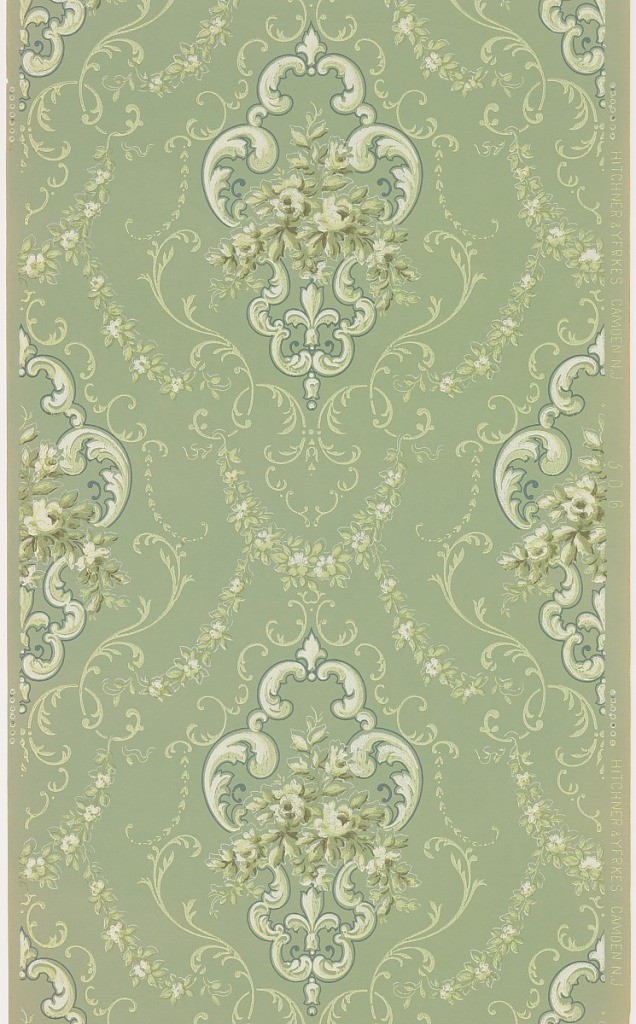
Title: Sidewall
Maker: Hitchner and Yerkes
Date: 1905–1915
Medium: Machine-printed paper, liquid mica
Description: Acanthus scroll medallion containing a floral bouquet, surrounded by more scrolls and floral swags. Printed in green and white on green ground.